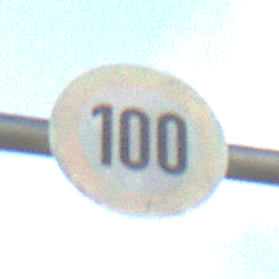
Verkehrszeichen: Geschwindigkeit100
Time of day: MorningAfternoon
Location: Outdoor (Nature)
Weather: PartlyCloudy
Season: NotSpecified
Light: Natural